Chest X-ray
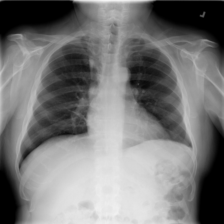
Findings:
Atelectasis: negative
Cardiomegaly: negative
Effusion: negative
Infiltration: negative
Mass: negative
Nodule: negative
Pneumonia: negative
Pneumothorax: negative
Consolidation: negative
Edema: negative
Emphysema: negative
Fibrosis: negative
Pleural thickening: negative
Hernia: negative